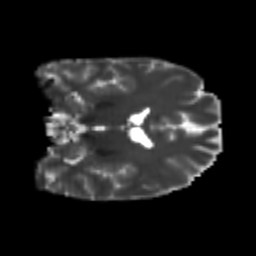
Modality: T2w
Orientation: coronal
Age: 20
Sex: male
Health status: healthy
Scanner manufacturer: philips
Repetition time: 7.389 s
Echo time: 0.08599 s